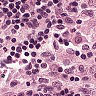
Metastatic tissue present: no